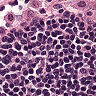
Metastatic tissue present: no